Question: I'm tring to upload image in wordpress by using some function ..
I found the way to upload images but there are one problem ..
when the user upload his image , wordpress create more than one image diffrent sizes, this is a problem because I want one image only ..
this is wp-conent/uploads/2010/10 folder .. look at the picture (this is one picture but wordpress create same picture but diffrent sizes) .

this is my code
'''
<?php /*
Template Name: Uploading Page
*/?>
<?php get_header();
?><div class="container_12">
<div id="content">
<form id="file-form" enctype="multipart/form-data" action="<?php echo $_SERVER['REQUEST_URI']; ?>" method="POST">
<p id="async-upload-wrap">
<label for="async-upload">upload</label>
<input type="file" id="async-upload" name="async-upload"> <input type="submit" value="Upload" name="html-upload">
</p>
<p>
<input type="hidden" name="post_id" id="post_id" value="<?php echo '212';?>" />
<?php wp_nonce_field('client-file-upload'); ?>
<input type="hidden" name="redirect_to" value="<?php echo $_SERVER['REQUEST_URI']; ?>" />
</p>
<p>
<input type="submit" value="Save all changes" name="save" style="display: none;">
</p>
</form>
<?php
if ( isset( $_POST['html-upload'] ) && !empty( $_FILES ) ) {
require_once(ABSPATH . 'wp-admin/includes/admin.php');
$id = media_handle_upload('async-upload', 1199); //post id of Client Files page
unset($_FILES);
if ( is_wp_error($id) ) {
$errors['upload_error'] = $id;
$id = false;
}
if ($errors) {
echo "<p>There was an error uploading your file.</p>";
} else {
echo "<p>Your file has been uploaded.</p>";
}
}
get_sidebar();
get_footer();?>
enter code here
'''
how can make it one picture?
I wish you understand me ^<
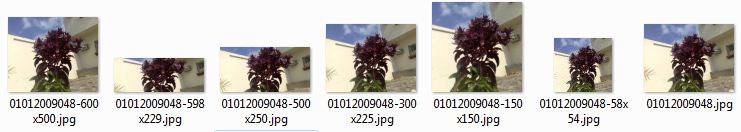
Answer: Perhaps you'll find something of relevance in the examples given here regarding the media uploader.
<URL>
You may also wish to consider posting your question to the <URL>.